Chest X-ray:
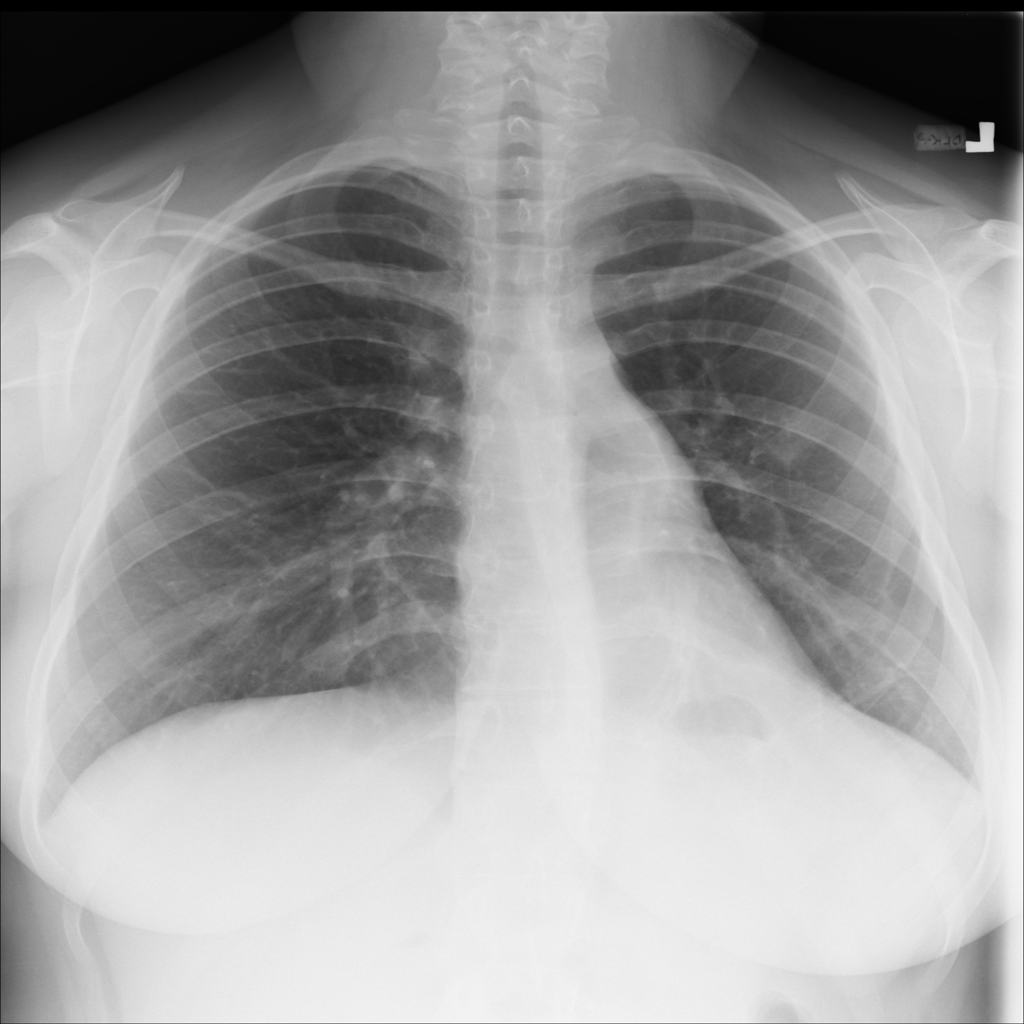
Findings: Atelectasis, Consolidation
No abnormal finding: no